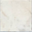
Piece: xx